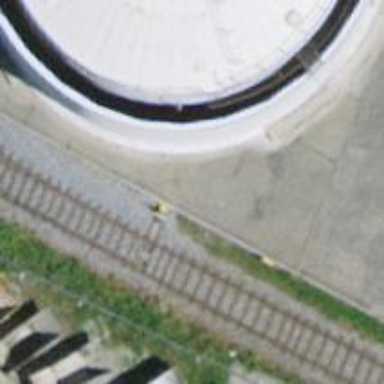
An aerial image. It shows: Railway switch.